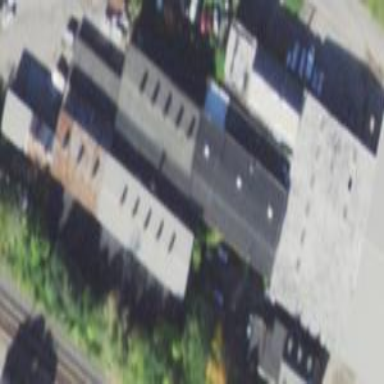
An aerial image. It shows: Historic commercial building that used to be factory.